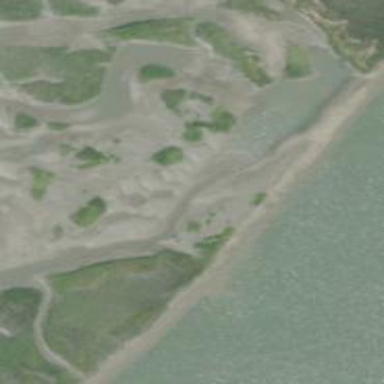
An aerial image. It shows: Marsh wetland with tidal influence.